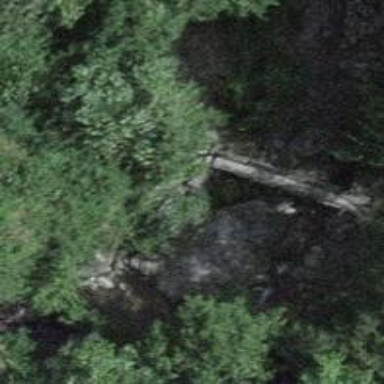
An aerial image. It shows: Path with unpaved surface that crosses over bridge.